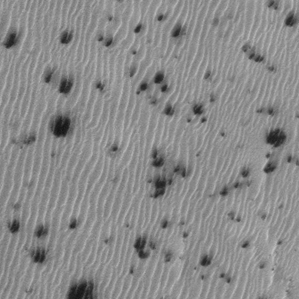
Label: frost